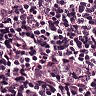
Metastatic tissue present: yes